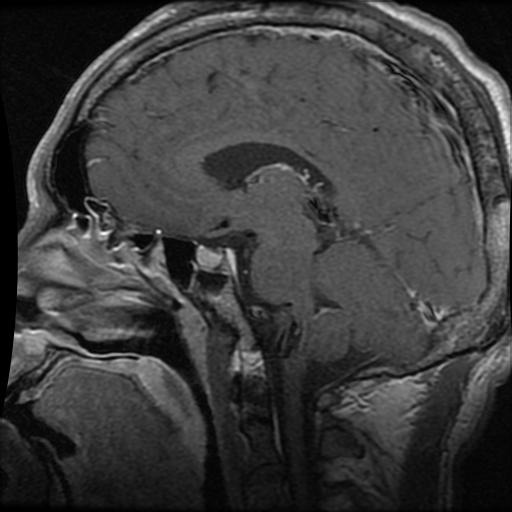
Label: pituitary